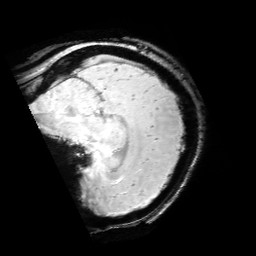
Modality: SWI
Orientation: sagittal
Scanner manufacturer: siemens
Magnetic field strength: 3 T
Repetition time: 0.03 s
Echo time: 0.02 s